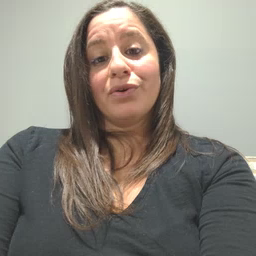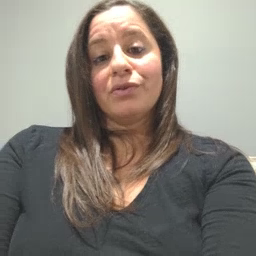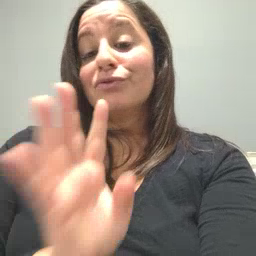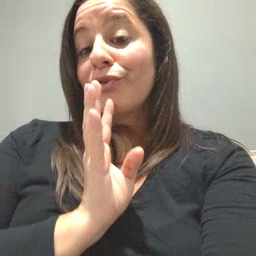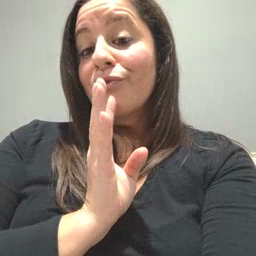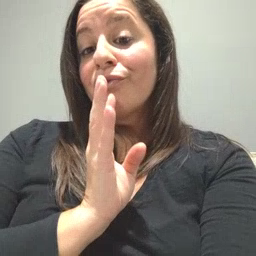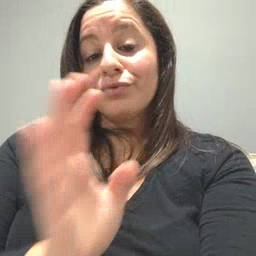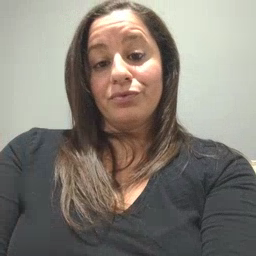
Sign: talk